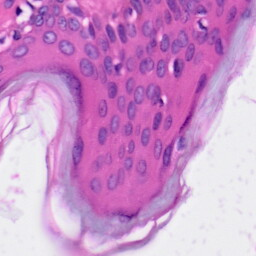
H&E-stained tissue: Skin